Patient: sex M, age 61
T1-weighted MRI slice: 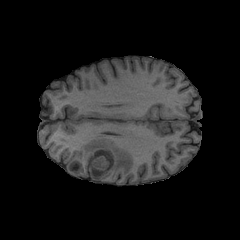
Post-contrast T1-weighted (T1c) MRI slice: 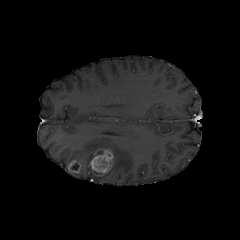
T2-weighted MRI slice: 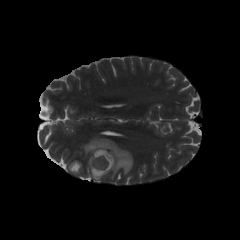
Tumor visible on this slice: yes
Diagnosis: Glioblastoma, IDH-wildtype
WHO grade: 4